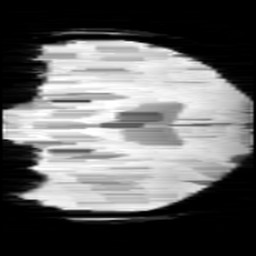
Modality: minIP
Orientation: coronal
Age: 13
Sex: female
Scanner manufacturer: siemens
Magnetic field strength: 3 T
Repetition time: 0.027 s
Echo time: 0.02 s